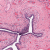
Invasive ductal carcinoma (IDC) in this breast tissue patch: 0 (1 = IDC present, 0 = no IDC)